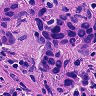
Metastatic tissue present: yes